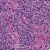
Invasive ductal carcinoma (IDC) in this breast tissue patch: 1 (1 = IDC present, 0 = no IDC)